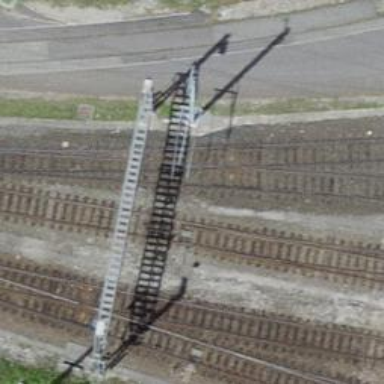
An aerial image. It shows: Railway yard with electrified tracks. The contact lines have voltage of 3000 and 15000.